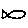
Label: fish